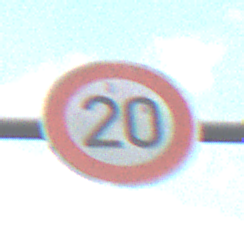
Verkehrszeichen: Geschwindigkeit20
Umgebung: Outdoor, Nature
Tageszeit: MorningAfternoon
Wetter: PartlyCloudy
Licht: Natural
Jahreszeit: NotSpecified
Kontrast: LowContrast